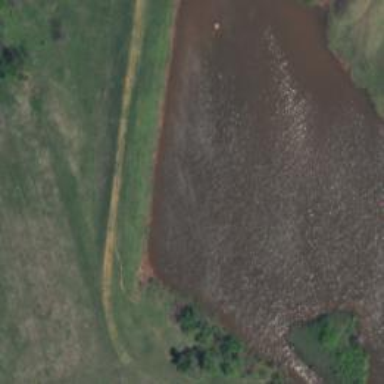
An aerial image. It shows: Reservoir.